Question:
In my previous question (<URL>. But I am really struggling with how to create a radiobutton in this way.
<URL>:
'''
action_group = Gio.ActionGroup()
NotImplementedError: ActionGroup can not be constructed
'''
and
'''
action_group = Gio.ActionGroup.new()
AttributeError: type object 'ActionGroup' has no attribute 'new'
'''
The same is true for the 'Gio.ActionMap' (<URL>:
'''
actionmap = Gio.ActionMap()
NotImplementedError: ActionMap can not be constructed
'''
and:
'''
actionmap = Gio.ActionMap.new()
AttributeError: type object 'ActionMap' has no attribute 'new'
'''
I am not sure why this works:
'''
actionmap = Gio.ActionMap.add_action(self, action_yes)
actionmap = Gio.ActionMap.add_action(self, action_no)
'''
Hopefully someone can help me out, to get this sorted in my head:
'''
from gi.repository import Gio, Gtk, GLib
import sys
class MainApplication(Gtk.Application):
def __init__(self):
Gtk.Application.__init__(self,
application_id="needs.dot",
flags=Gio.ApplicationFlags.FLAGS_NONE)
self.connect("activate", self.activate_window)
def activate_window(self, app):
"""
The activate signal of Gtk.Application passes the MainApplication class
to the window. The window is then set as a window of that class.
"""
self.window = Gtk.ApplicationWindow()
self.window.set_default_size(500, 400)
self.hb = Gtk.HeaderBar()
self.hb.set_show_close_button(True)
self.hb.props.title = "HeaderBar & PopOverMenu"
self.window.set_titlebar(self.hb)
button_settings = Gtk.MenuButton()
icon = Gio.ThemedIcon(name="format-justify-fill-symbolic")
image = Gtk.Image.new_from_gicon(icon, Gtk.IconSize.BUTTON)
button_settings.add(image)
self.hb.pack_end(button_settings)
self.builder = Gtk.Builder()
self.builder.add_from_file("actionmap_layout.xml")
pom_options = self.builder.get_object("pom_options")
button_settings.set_popover(pom_options)
#self.builder.connect_signals(self) #Not needed because of using actions?
app.add_window(self.window)
action_print = Gio.SimpleAction.new("print", None)
action_print.connect("activate", self.print_something)
app.add_action(action_print)
action_toggle = Gio.SimpleAction.new_stateful("toggle", None, GLib.Variant.new_boolean(False))
action_toggle.connect("change-state", self.toggle_toggled)
app.add_action(action_toggle)
action_yes = Gio.SimpleAction.new("yes", None)
action_yes.connect("activate", self.print_something)
app.add_action(action_yes)
action_no = Gio.SimpleAction.new("no", None)
action_no.connect("activate", self.print_something)
app.add_action(action_no)
actionmap = Gio.ActionMap.add_action(self, action_yes)
actionmap = Gio.ActionMap.add_action(self, action_no)
#action_group = Gio.ActionGroup.new()
btn = Gtk.Button("Button")
self.window.add(btn)
self.window.show_all()
def print_something(self, action, variable):
print("something")
def toggle_toggled(self, action, state):
action.set_state(state)
Gtk.Settings.get_default().set_property("gtk-application-prefer-dark-theme", state)
def on_action_quit_activated(self, action):
self.app.quit()
if __name__ == "__main__":
"""
Creates an instance of the MainApplication class that inherits from
Gtk.Application.
"""
app = MainApplication()
app.run(sys.argv)
'''
XML-Interface:
'''
<interface>
<object class="GtkPopoverMenu" id ="pom_options">
<child>
<object class="GtkBox">
<property name="visible">True</property>
<property name="margin">10</property>
<property name="orientation">vertical</property>
<child>
<object class="GtkModelButton" id="mb_print">
<property name="visible">True</property>
<property name="action-name">app.print</property>
<property name="can_focus">True</property>
<property name="receives_default">True</property>
<property name="label" translatable="yes">Print</property>
</object>
</child>
<child>
<object class="GtkModelButton" id="mp_toggle">
<property name="visible">True</property>
<property name="action-name">app.toggle</property>
<property name="can_focus">True</property>
<property name="receives_default">True</property>
<property name="label" translatable="yes">Night Mode</property>
</object>
</child>
<child>
<object class="GtkModelButton" id="mp_yes">
<property name="visible">True</property>
<property name="action-name">app.yes</property>
<property name="can_focus">True</property>
<property name="receives_default">True</property>
<property name="label" translatable="yes">Yes</property>
</object>
</child>
<child>
<object class="GtkModelButton" id="mp_no">
<property name="visible">True</property>
<property name="action-name">app.no</property>
<property name="can_focus">True</property>
<property name="receives_default">True</property>
<property name="label" translatable="yes">No</property>
</object>
</child>
</object>
</child>
</object>
</interface>
'''
There is another <URL>. But it also doesn't show how to properly do radios. Toggles seem to be straightforward as seen my example above.
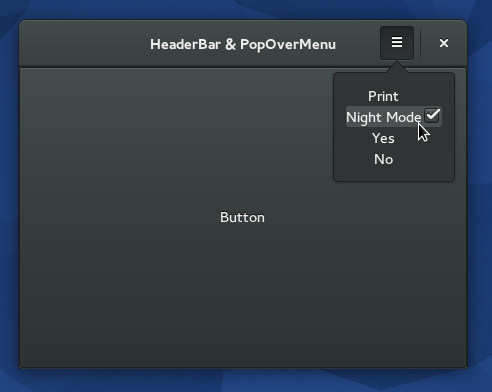
Answer: I recently talked to <URL>. I adapted my example from the question accordingly. Please note the different structure of the XML-interface.
Python:
'''
import gi
gi.require_version("Gtk", "3.0")
from gi.repository import Gio, Gtk, GLib
import sys
class MainApplication(Gtk.Application):
def __init__(self):
Gtk.Application.__init__(self,
application_id="needs.dots",
flags=Gio.ApplicationFlags.FLAGS_NONE)
# https://developer.gnome.org/gio/unstable/GApplication.html#g-application-id-is-valid
self.connect("activate", self.activate_window)
def activate_window(self, app):
"""
The activate signal of Gtk.Application passes the
MainApplication class
to the window. The window is then set as a window
of that class.
"""
self.window = Gtk.ApplicationWindow()
self.window.set_default_size(500, 400)
app.add_window(self.window)
self.hb = Gtk.HeaderBar()
self.hb.set_show_close_button(True)
self.hb.props.title = "HeaderBar & PopOverMenu"
self.window.set_titlebar(self.hb)
button_settings = Gtk.MenuButton()
icon = Gio.ThemedIcon(name="format-justify-fill-symbolic")
image = Gtk.Image.new_from_gicon(icon, Gtk.IconSize.BUTTON)
button_settings.add(image)
self.hb.pack_end(button_settings)
self.builder = Gtk.Builder()
self.builder.add_from_file("popovermenu_layout.xml")
button_settings.set_menu_model( self.builder.get_object('options-menu'))
# Add radiobutton group that includes all actions that
# are named ***.radiogroup, 'radio-two' is the default
# choice.
detail_level = Gio.SimpleAction.new_stateful("radiogroup", GLib.VariantType.new("s"), GLib.Variant("s", "radio-two"))
detail_level.connect("activate", self.radio_response)
self.window.add_action(detail_level)
# Connects to the action. The first part of the XML name
# is left away:
# <property name="action-name">app.print</property>
# becomes simply "print".
action_print = Gio.SimpleAction.new("print", None)
action_print.connect("activate", self.print_something)
app.add_action(action_print)
# app.toggle becomes -> toggle
action_toggle = Gio.SimpleAction.new_stateful("toggle", None, GLib.Variant.new_boolean(False))
action_toggle.connect("change-state", self.toggle_toggled)
app.add_action(action_toggle)
btn = Gtk.Button("Button")
self.window.add(btn)
self.window.show_all()
def print_something(self, action, variable):
print("something")
def toggle_toggled(self, action, state):
action.set_state(state)
Gtk.Settings.get_default().set_property( "gtk-application-prefer-dark-theme", state)
def radio_response(self, act_obj, act_lbl):
# Not sure if this is the correct way of doing this.
# but it seems to work.
act_obj.set_state(act_lbl)
def on_action_quit_activated(self, action):
self.app.quit()
if __name__ == "__main__":
"""
Creates an instance of the MainApplication class
that inherits from Gtk.Application.
"""
app = MainApplication()
app.run(sys.argv)
'''
UI-file:
'''
<interface>
<menu id="options-menu">
<section>
<item>
<attribute name="label">Print Message</attribute>
<attribute name="action">app.print</attribute>
</item>
</section>
<section>
<item>
<attribute name="label">Night Mode</attribute>
<attribute name="action">app.toggle</attribute>
</item>
</section>
<section>
<item>
<attribute name="label">Choice 1</attribute>
<attribute name="action">win.radiogroup</attribute>
<attribute name="target">radio-one</attribute>
</item>
<item>
<attribute name="label">Choice 2</attribute>
<attribute name="action">win.radiogroup</attribute>
<attribute name="target">radio-two</attribute>
</item>
<item>
<attribute name="label">Choice 3</attribute>
<attribute name="action">win.radiogroup</attribute>
<attribute name="target">radio-three</attribute>
</item>
</section>
</menu>
</interface>
'''
The resulting interface:
<URL>